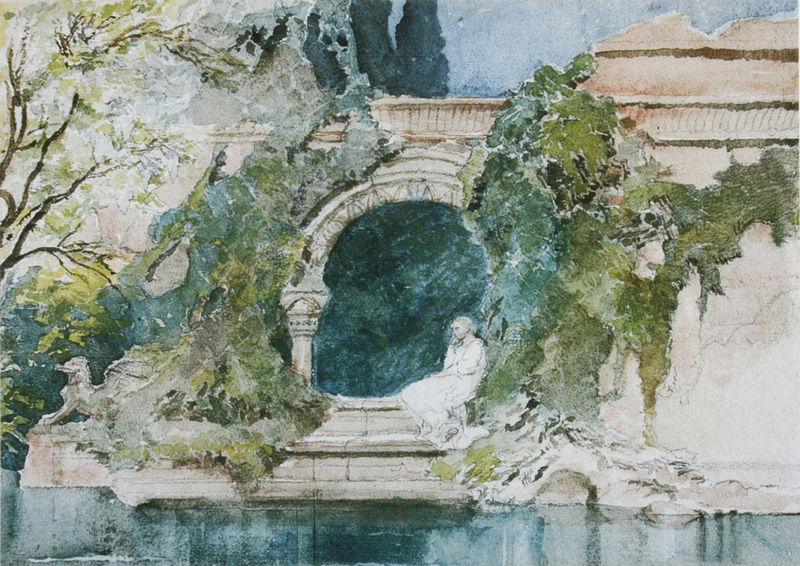
Titel: Fantasiegarten
Künstler: Clara von Rappard
Institution: Privatbesitz
Schlagwörter: baum, blau, blätter, flügel, himmel, laub, mann, wasser, weiß, wolken, aquarell, bäume, fluss, grün, impressionismus, landschaft, ocker, see, sitzen, teich, ufer, äste, braun, frau, grau, hintergrund, marmor, skizze, säule, türkis, zeichnung, dach, gebäude, haus, park, tier, architektur, mensch, stein, spiegel, bach, natur, spiegelung, zweige, brücke, brüstung, gewässer, figur, gewand, sitzend, person, pflanze, pflanzen, wald, brunnen, garten, ranken, statue, zypressen, papier, ruhe, bogen, fassade, italien, mauer, vegetation, rundbogen, treppe, arch, blue, column, steps, white, green, painting, sitting, woman, melancholie, melancholisch, reflection, plant, stufe, stufen, denkend, denkerpose, nachdenken, tor, arkade, ruine, denken, torbogen, zypresse, moos, koloriert, architrav, kapitell, fries, portal, villa, sims, kaputt, gesims, efeu, sehnsucht, blaugrün, landhaus, antik, classical, sky, tree, girl, lake, water, trees, zerstört, grpn, pinien, tempel, löwe, frühjahr, plants, impressionism, ruin, ruins, romantic, waser, leaning, wings, bridge, marble, sphinx, bewuchs, human, leaves, gouache, überwuchert, aquarelliert, fountain, colors, pool, shadows, rhe, fabeltier, ovid, gebáude, leu, lion, wing, dream, datscha, vines, grühjahr, tomis, eingewachsen, idk, gazebo, gargoyle, this is hard, single, whitte, wings'